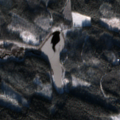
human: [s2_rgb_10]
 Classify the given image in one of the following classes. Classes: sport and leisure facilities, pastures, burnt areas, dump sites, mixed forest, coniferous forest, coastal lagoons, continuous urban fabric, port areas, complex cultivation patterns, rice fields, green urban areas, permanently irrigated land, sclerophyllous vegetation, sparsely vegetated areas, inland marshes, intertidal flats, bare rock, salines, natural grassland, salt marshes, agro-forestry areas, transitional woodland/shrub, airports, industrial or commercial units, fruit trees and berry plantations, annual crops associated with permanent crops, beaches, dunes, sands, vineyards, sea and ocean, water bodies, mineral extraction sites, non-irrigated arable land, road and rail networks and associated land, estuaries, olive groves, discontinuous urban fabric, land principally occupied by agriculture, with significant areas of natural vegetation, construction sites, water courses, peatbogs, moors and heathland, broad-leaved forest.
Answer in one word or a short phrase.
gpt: coniferous forest, mixed forest, water bodies